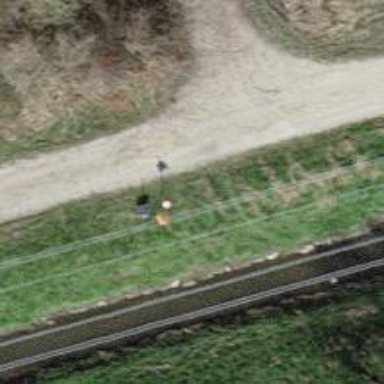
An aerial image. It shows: Aerial marker on support pole.